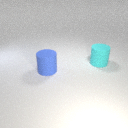
large blue rubber cylinder to the left of large cyan rubber cylinder